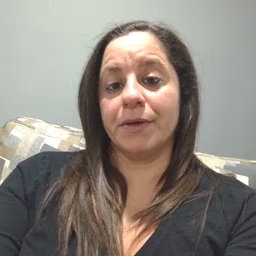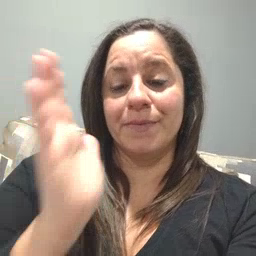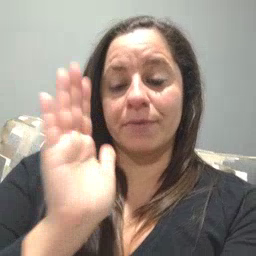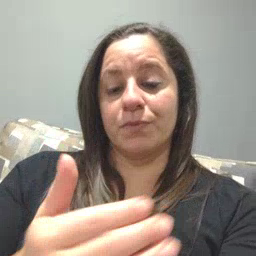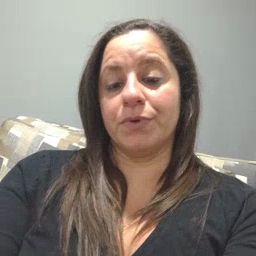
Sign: bedroom